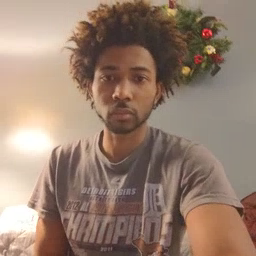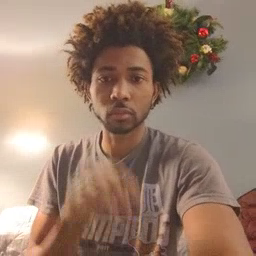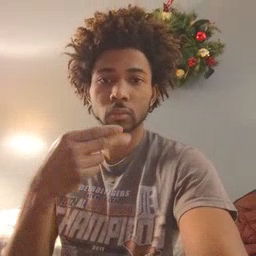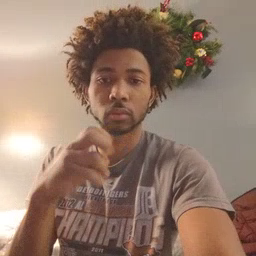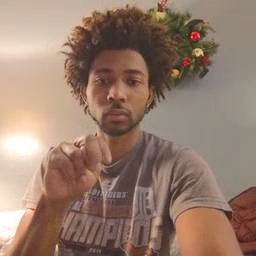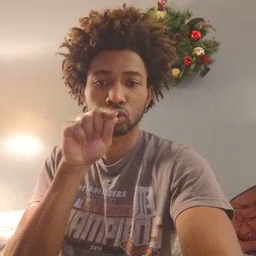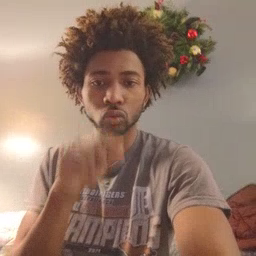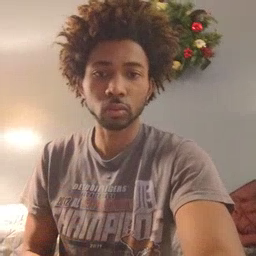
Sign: hen